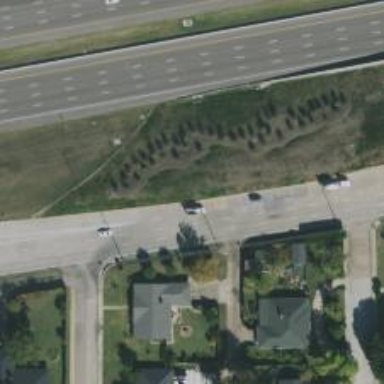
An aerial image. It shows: Secondary road with frontage road.